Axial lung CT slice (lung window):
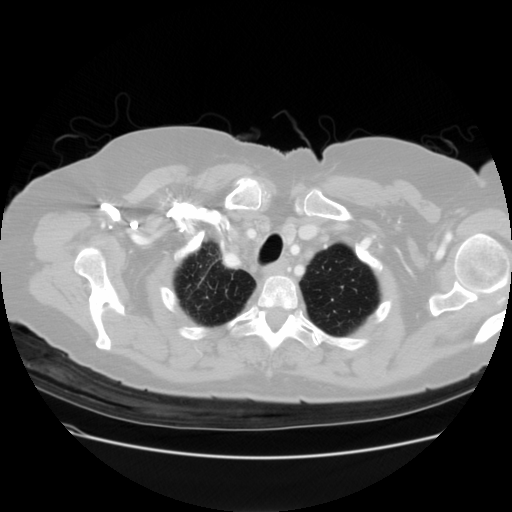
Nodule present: no